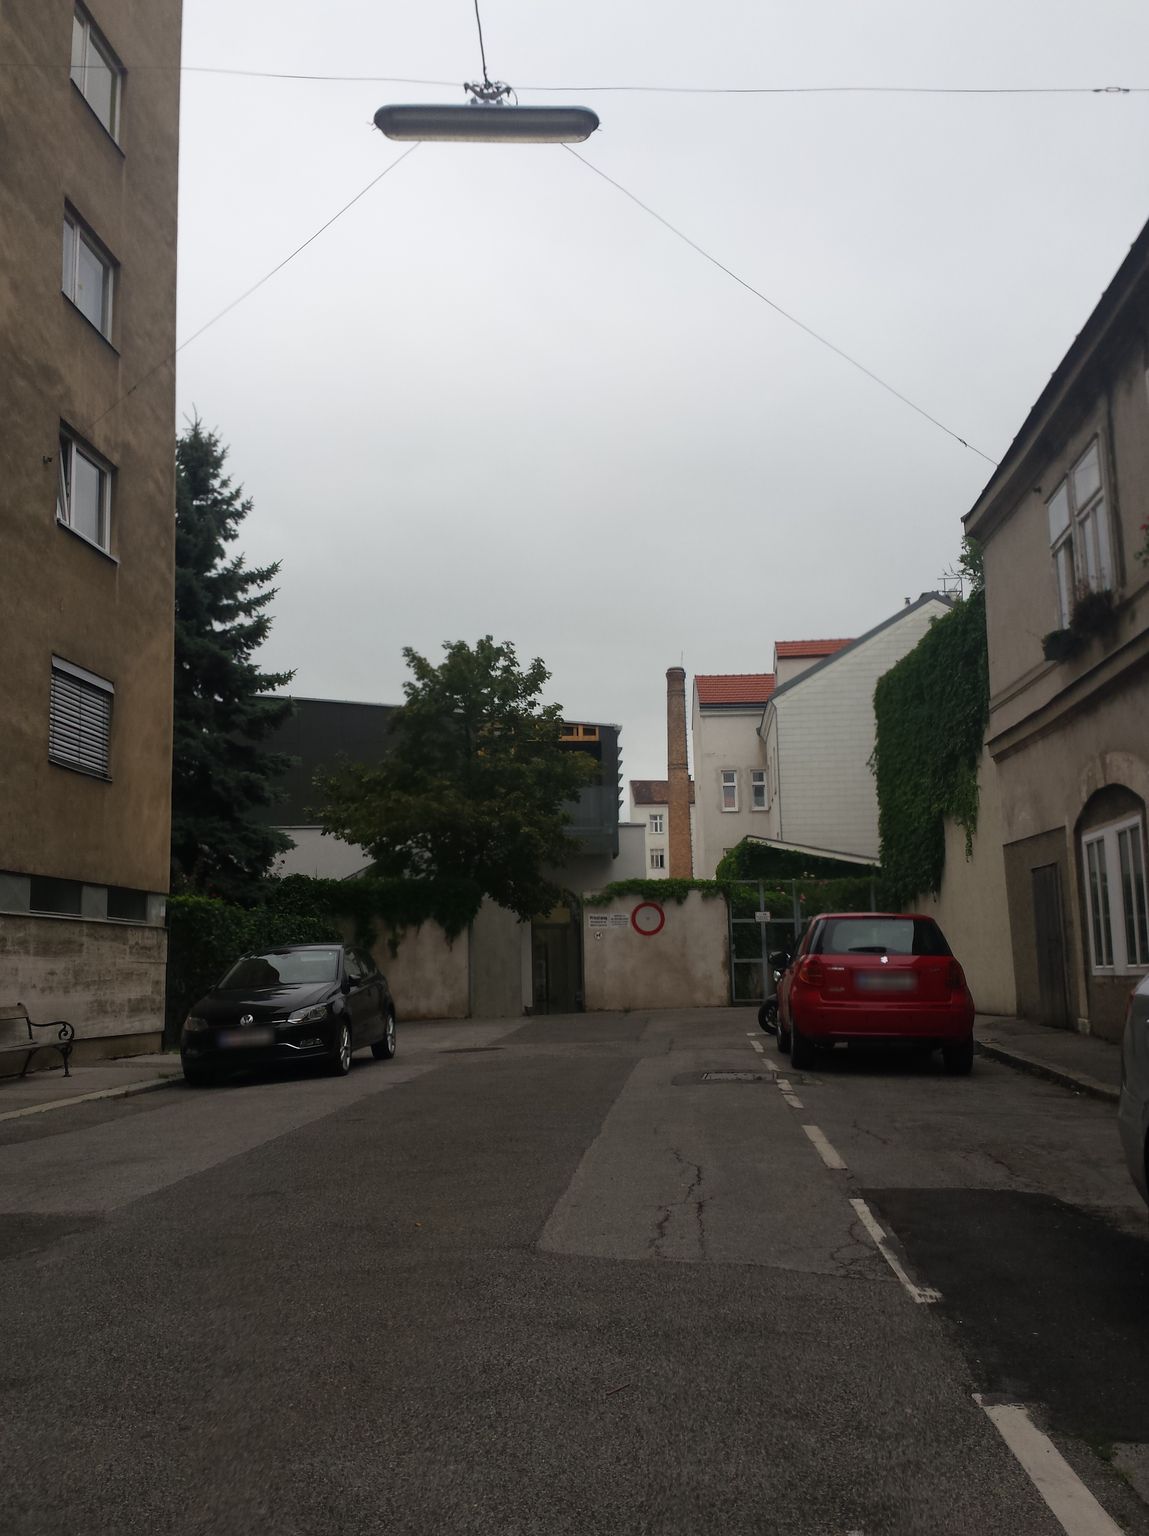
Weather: cloudy
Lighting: day
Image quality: good
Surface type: driving surface
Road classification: footway, living_street
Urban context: urban centre
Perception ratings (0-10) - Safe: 4.97, Lively: 6.36, Beautiful: 3.16, Boring: 5.64, Depressing: 8.29, Wealthy: 7.52